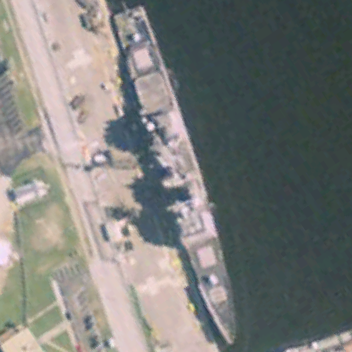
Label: cruiser